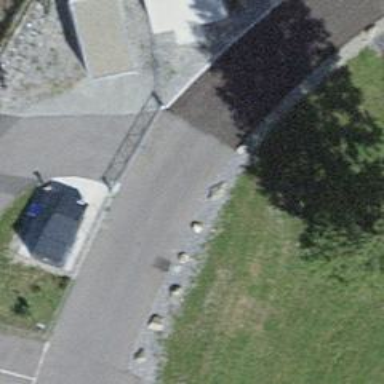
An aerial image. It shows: Gate.